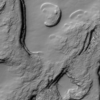
Label: not_dusty